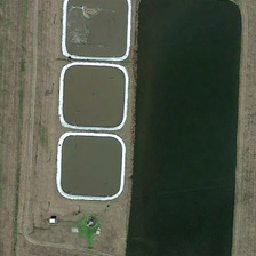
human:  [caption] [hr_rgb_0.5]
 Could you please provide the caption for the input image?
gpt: The rectangular pond is near three small squares.

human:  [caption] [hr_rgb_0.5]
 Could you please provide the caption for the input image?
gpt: a rectangular pond is close to three small squares.

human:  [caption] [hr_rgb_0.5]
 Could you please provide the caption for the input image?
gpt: A small square near the square.

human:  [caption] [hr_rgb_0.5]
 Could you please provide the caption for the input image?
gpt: A rectangular pond is near three small squares.

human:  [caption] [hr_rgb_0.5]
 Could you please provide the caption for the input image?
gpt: A rectangular pond is close to three small squares.